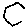
Label: hexagon